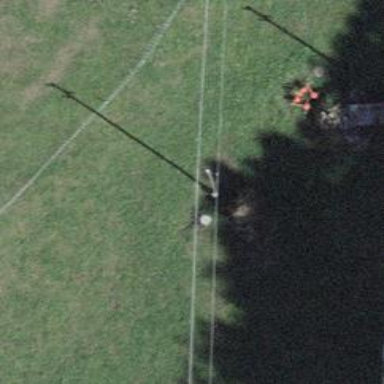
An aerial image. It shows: Utility pole as the man-made structure.